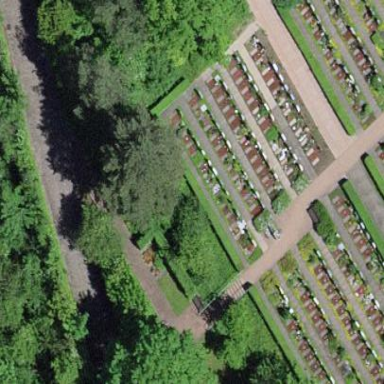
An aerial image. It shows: Grave yard.